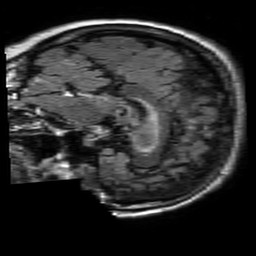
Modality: FLAIR
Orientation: sagittal
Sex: female
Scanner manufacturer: philips
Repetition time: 11 s
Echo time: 0.125 s